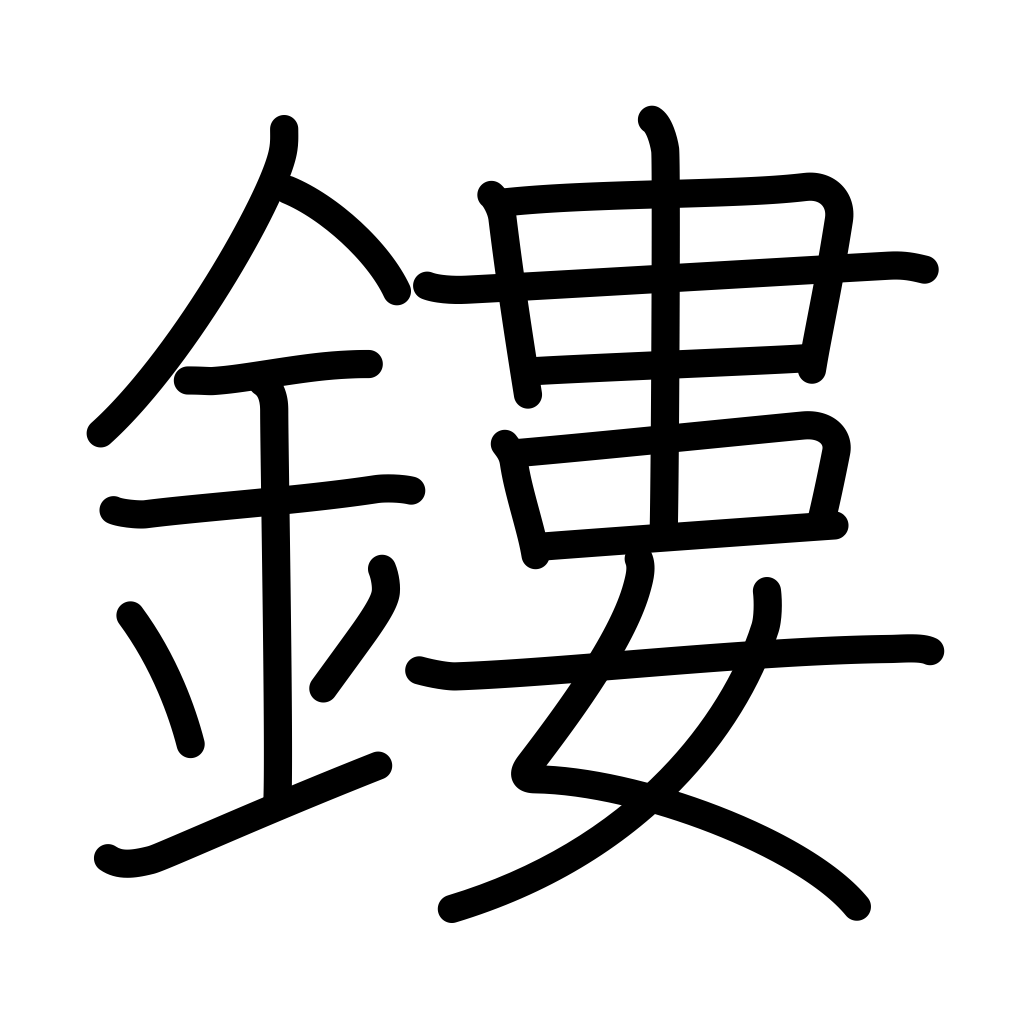
Meaning: inlay, set, mount